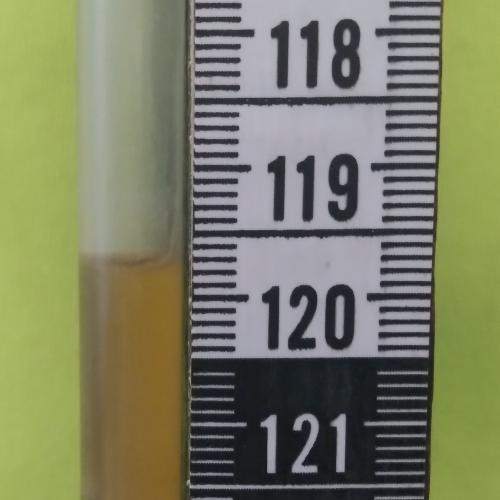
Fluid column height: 119.7 cm